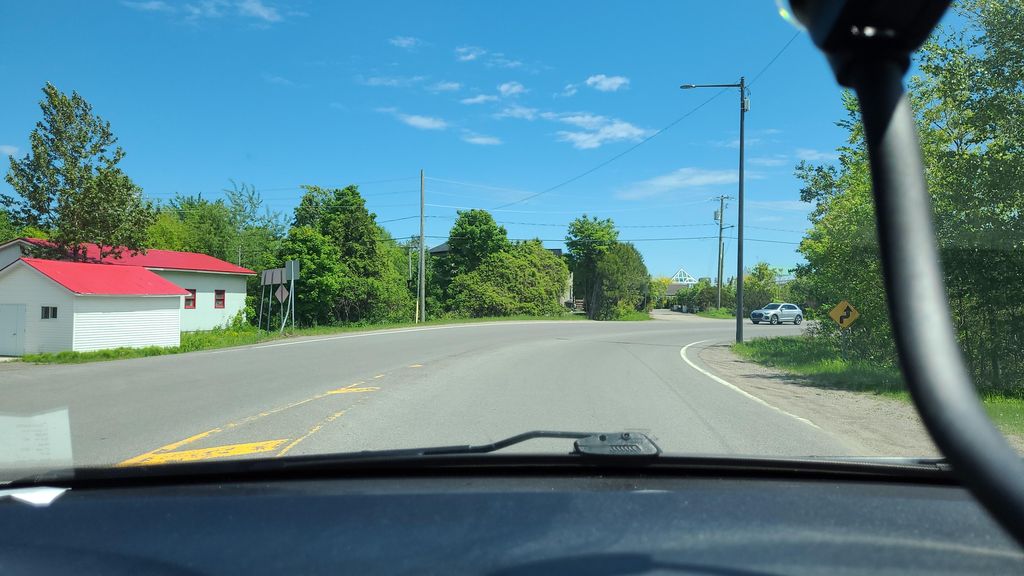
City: quebec_city